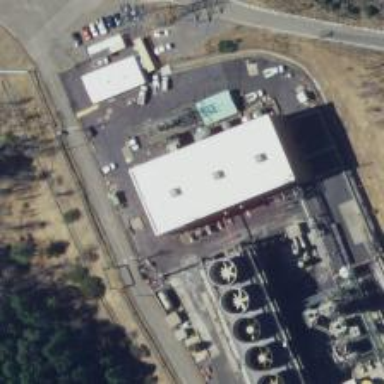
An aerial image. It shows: Generator is pictured.